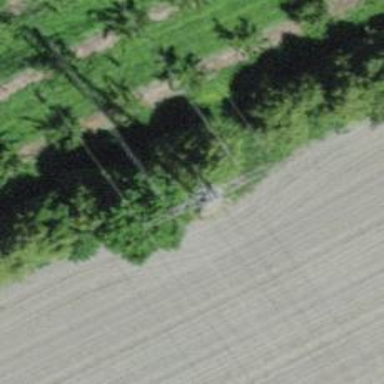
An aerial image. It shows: Power line in the image.